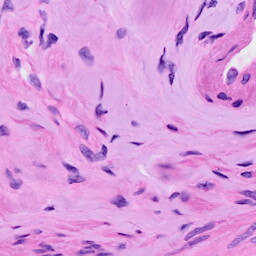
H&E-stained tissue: Ovarian